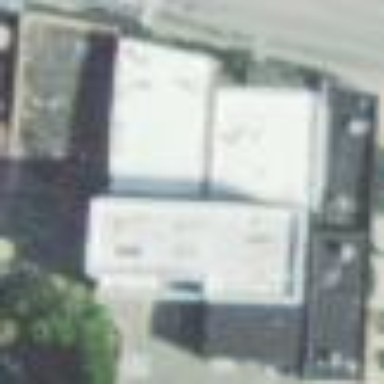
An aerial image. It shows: Theater building.